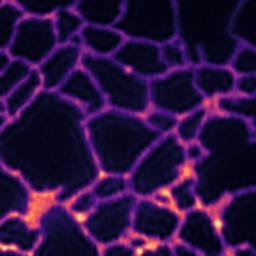
Label: Super-resolution ER image